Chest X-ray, PA view. Patient: 46 years old, sex F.
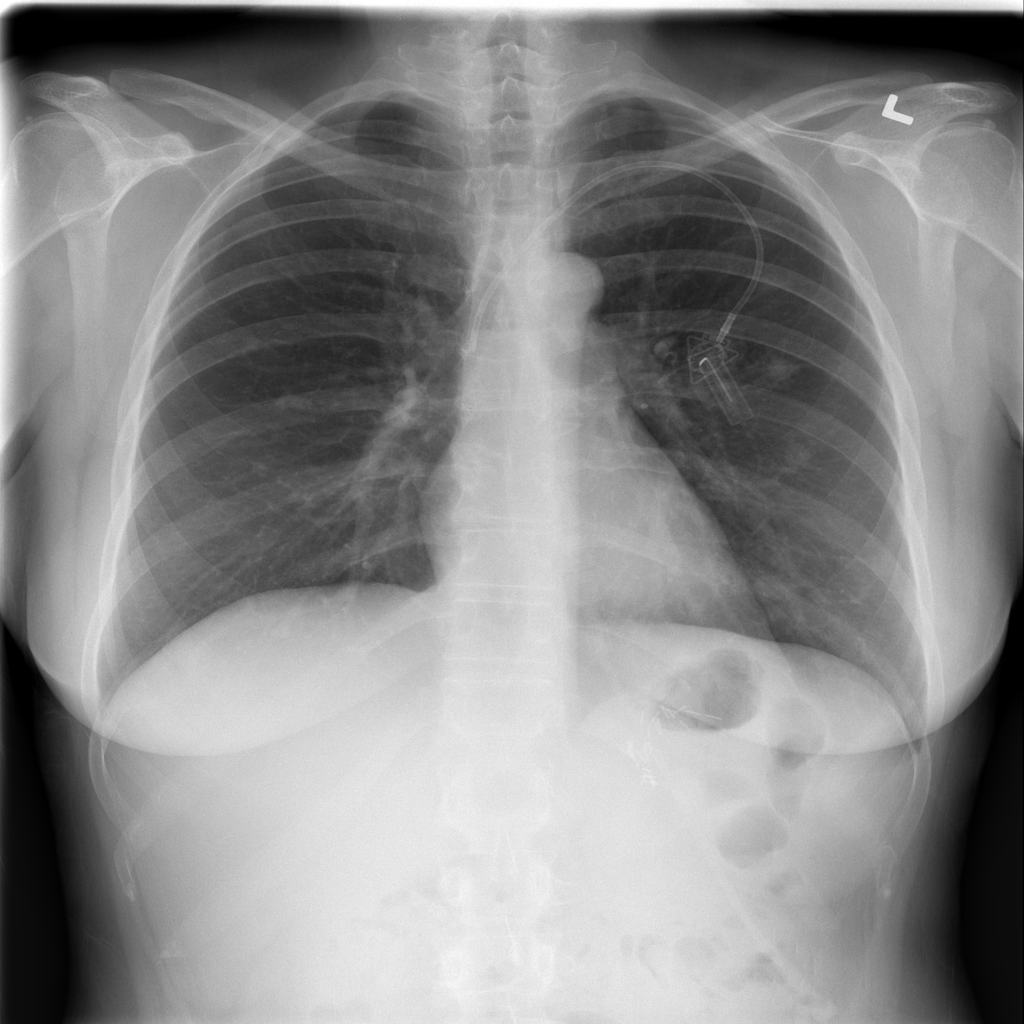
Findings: No Finding